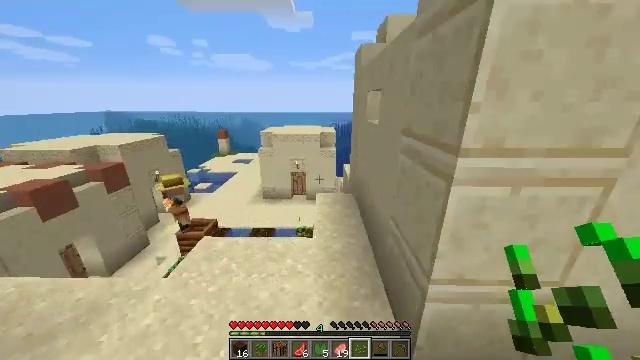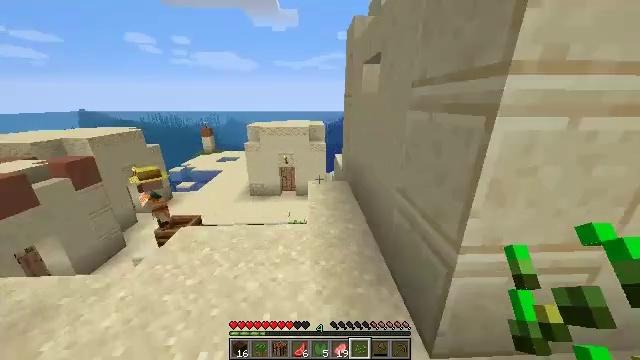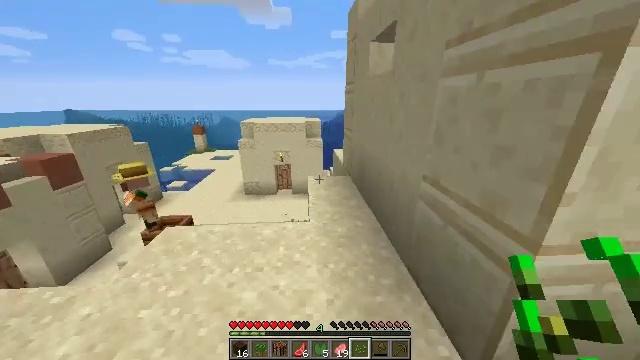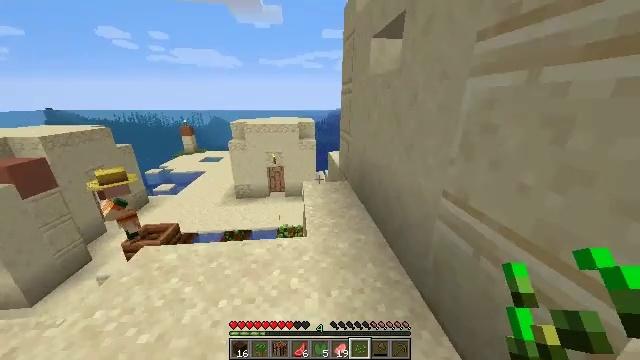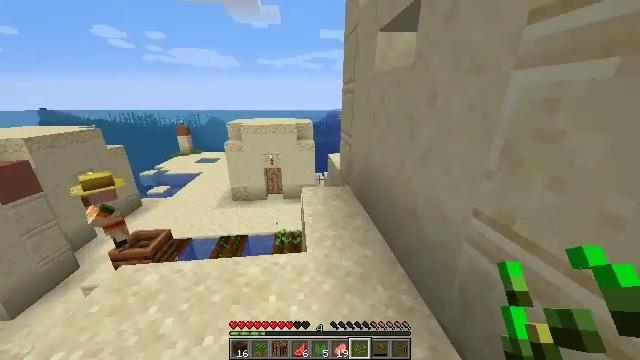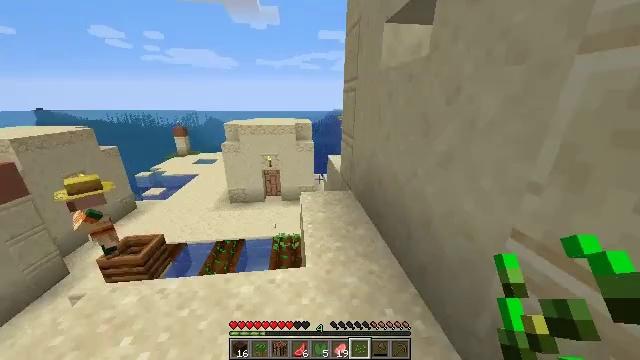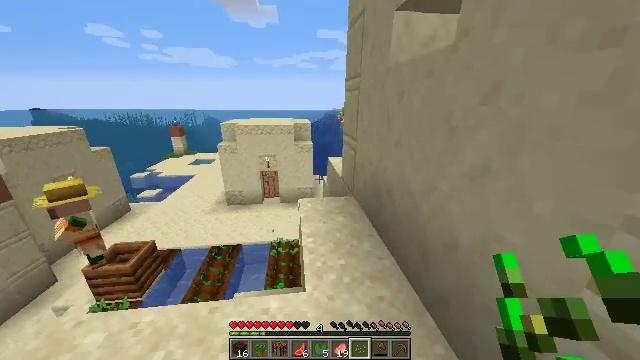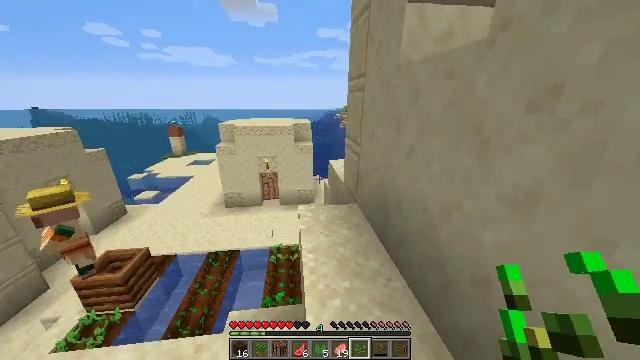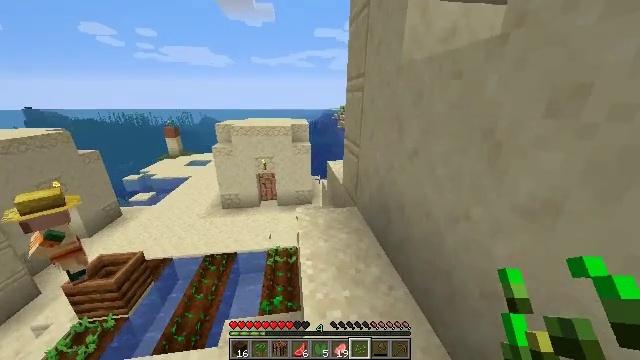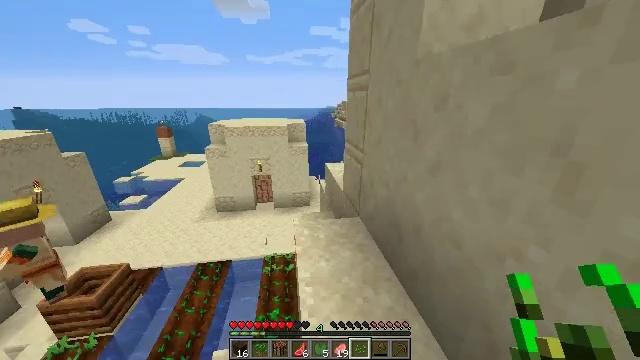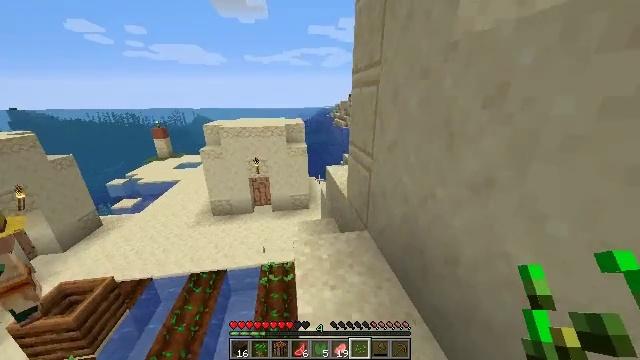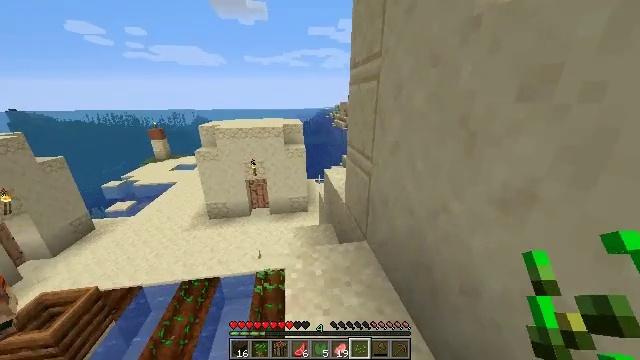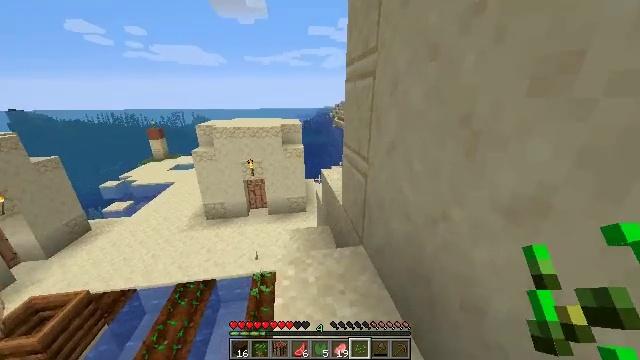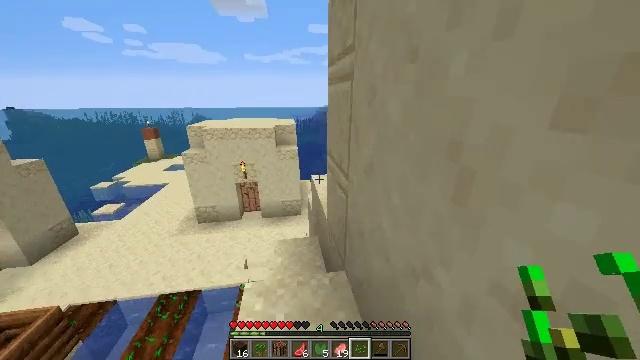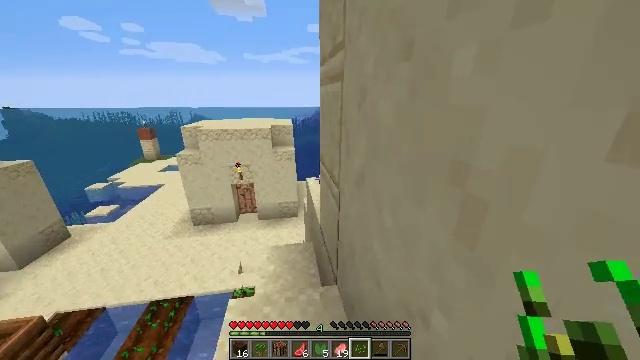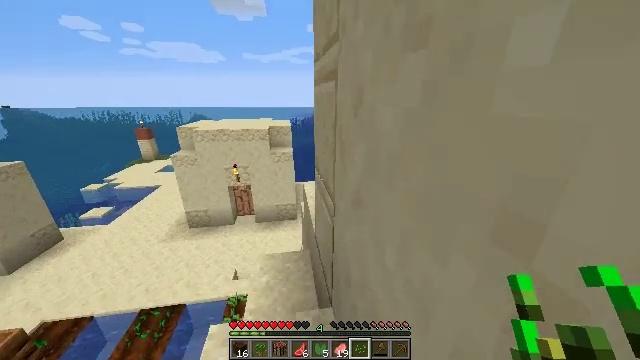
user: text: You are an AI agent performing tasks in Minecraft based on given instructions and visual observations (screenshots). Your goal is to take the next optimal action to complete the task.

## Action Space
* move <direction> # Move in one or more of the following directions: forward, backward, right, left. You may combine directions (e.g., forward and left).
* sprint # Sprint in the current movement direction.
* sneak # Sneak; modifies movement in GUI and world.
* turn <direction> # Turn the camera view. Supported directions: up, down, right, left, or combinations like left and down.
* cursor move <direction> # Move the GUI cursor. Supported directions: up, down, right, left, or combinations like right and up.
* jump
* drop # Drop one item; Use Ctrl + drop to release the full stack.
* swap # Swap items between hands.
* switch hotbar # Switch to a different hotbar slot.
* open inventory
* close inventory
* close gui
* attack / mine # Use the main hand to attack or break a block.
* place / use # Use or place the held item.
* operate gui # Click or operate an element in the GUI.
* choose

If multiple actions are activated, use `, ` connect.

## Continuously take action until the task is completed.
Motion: motion action
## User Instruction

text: Mine the blast furnace.
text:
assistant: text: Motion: move forward, turn right, jump
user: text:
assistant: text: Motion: move forward, turn right
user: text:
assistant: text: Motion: move forward, turn right
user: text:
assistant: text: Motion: move forward
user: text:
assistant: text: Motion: move forward
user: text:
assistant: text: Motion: move forward
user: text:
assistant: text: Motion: move forward
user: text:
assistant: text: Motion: move forward
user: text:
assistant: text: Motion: move forward
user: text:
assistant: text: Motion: move forward
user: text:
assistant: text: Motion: move forward and move right
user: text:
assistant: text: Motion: move forward and move right
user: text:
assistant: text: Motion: move forward and move right
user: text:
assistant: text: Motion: move forward
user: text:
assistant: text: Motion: move forward
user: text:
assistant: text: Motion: move forward
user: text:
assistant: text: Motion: move forward
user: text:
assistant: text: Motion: move forward
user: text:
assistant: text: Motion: move forward
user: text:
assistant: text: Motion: move forward, turn right and down, jump
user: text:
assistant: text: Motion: move forward, turn right and down, jump
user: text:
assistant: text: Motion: move forward, turn right and down, jump
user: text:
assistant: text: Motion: move forward, turn right, jump
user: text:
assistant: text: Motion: move forward, turn right
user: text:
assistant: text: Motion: move forward, turn right
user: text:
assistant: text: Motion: move forward, turn right
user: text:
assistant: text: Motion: move forward, turn right
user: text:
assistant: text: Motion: move forward, turn right
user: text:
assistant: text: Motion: move forward
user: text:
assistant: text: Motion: move forward